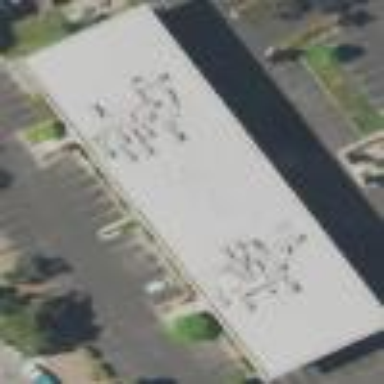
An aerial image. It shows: Commercial building.